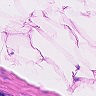
Metastatic tissue present: no